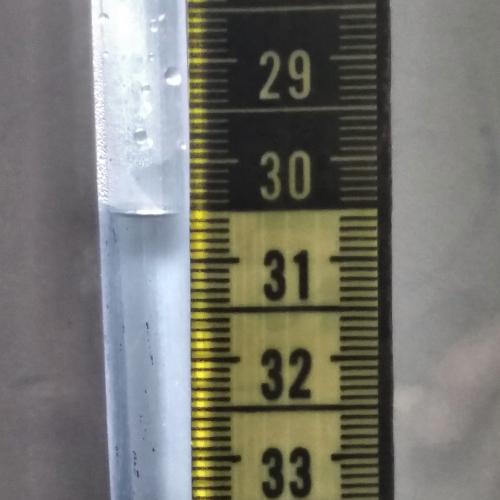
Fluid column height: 30.5 cm